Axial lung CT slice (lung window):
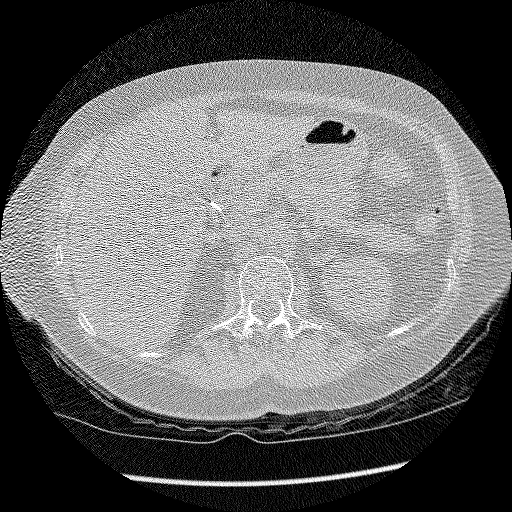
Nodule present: no